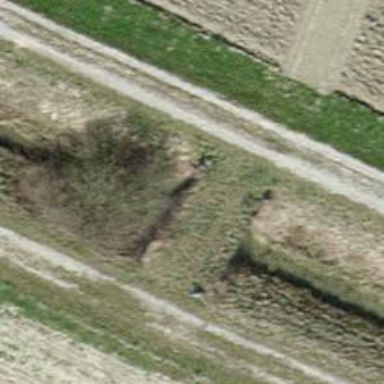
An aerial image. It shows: Grass track with grade5 tracktype.